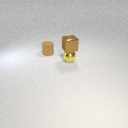
small yellow metal sphere below small brown metal cube